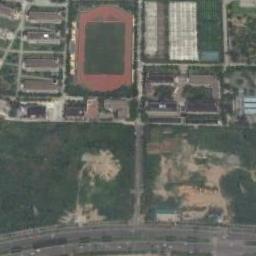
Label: ground_track_field